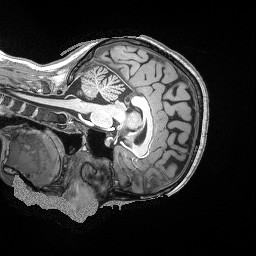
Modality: T1w
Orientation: sagittal
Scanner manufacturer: siemens
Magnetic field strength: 3 T
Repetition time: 2.53 s
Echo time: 0.00169 s